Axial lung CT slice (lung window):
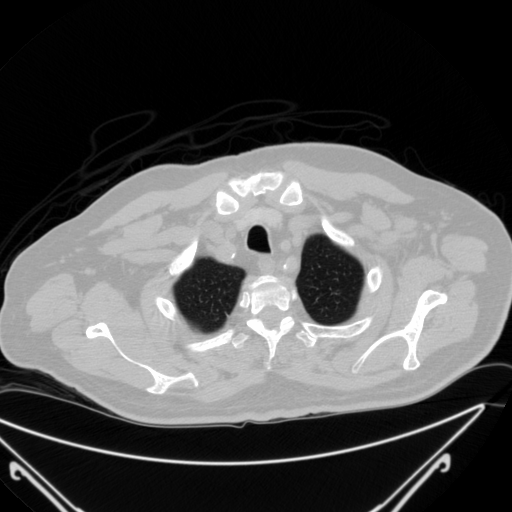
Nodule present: no